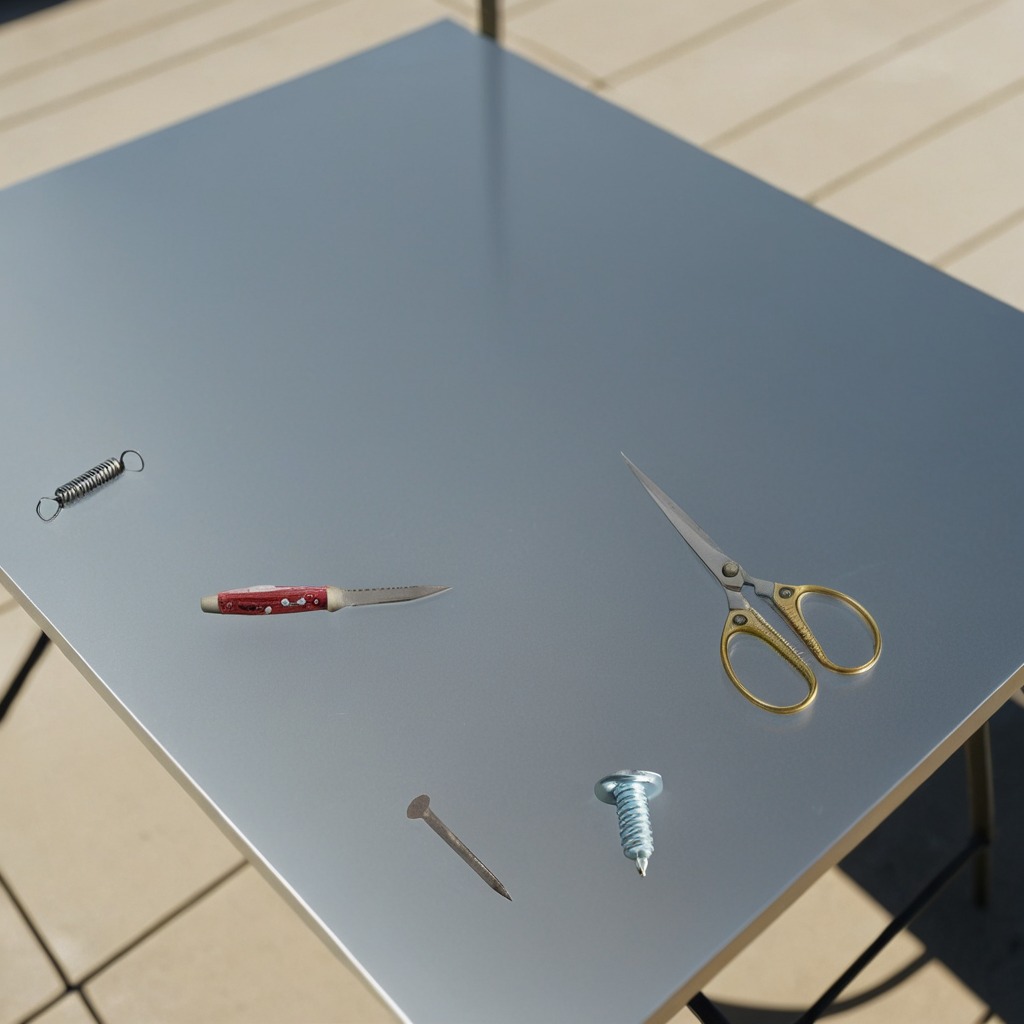
A utility knife, a metal machine screw, an iron nail, a coiled metal spring, and a pair of scissors are lying on the clean utility table in a temporary outdoor tool station afternoon light present textured surface.